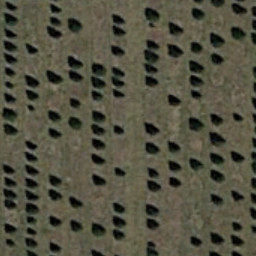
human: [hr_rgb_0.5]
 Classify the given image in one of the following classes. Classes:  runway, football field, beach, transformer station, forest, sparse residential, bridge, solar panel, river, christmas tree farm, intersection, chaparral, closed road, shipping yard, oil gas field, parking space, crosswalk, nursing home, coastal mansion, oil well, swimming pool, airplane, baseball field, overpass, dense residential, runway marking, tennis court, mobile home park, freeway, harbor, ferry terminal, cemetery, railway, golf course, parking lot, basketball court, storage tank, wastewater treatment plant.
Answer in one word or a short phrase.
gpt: christmas tree farm